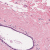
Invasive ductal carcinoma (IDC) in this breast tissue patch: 0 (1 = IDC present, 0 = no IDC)